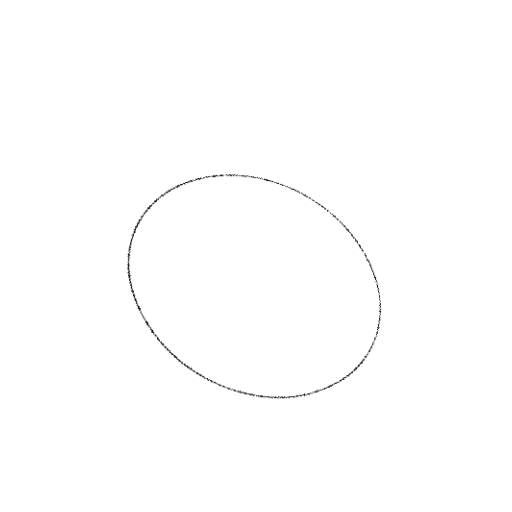
Crossing number: 0